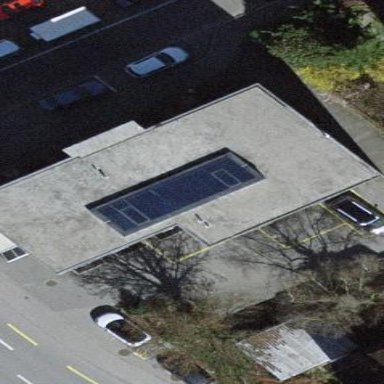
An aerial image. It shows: Apartment building with flat roof.